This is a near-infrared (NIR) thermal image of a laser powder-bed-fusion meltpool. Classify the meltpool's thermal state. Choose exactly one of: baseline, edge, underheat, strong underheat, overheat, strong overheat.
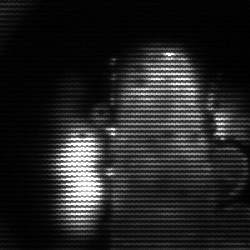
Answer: strong underheat